Question: I have a button on a page that calls a modal having datepicker.
If this button is at top (I don't have to scroll page to click), modal opens and datepicker displays correctly.
But if this button is lower on the page( so that I have to scroll page to click), modal opens and datepicker displays incorrect.
(NOT SURE if scrolling has a relation)
Here's the <URL>
Here's the image displaying problem, the datepicker should display above as a tooltip, but it goes down :

Here's the code :
'''
<button type="button" class="btn btn-danger" data-toggle="modal" data-target="#callModal">Contact</button>
<div class="modal fade" id="callModal">
<div class="modal-dialog">
<div class="modal-content">
<div class="modal-header">
<button type="button" class="close" data-dismiss="modal"><span aria-hidden="true">&times;</span><span class="sr-only">Close</span></button>
<h4 class="modal-title">Modal title</h4>
</div>
<div class="modal-body">
<form role="form">
<div class="form-group">
<label for="name">Name</label>
<input type="text" class="form-control" id="name" placeholder="Enter name">
</div>
<div class="form-group">
<label for="contact">Contact</label>
<input type="text" class="form-control" id="contact" placeholder="Your mobile number">
</div>
<div class="row">
<div class='col-sm-6'>
<div class="form-group">
<label for="cal">Date &amp; Time</label>
<div class='input-group date' id='datetimepicker1'>
<input type='text' class="form-control" id="cal"/>
<span class="input-group-addon"><span class="glyphicon glyphicon-calendar"></span>
</span>
</div>
</div>
<script type="text/javascript">
$(function () {
$('#datetimepicker1').datetimepicker();
});
</script>
</div>
</div>
</form>
</div>
<div class="modal-footer">
<button type="button" class="btn btn-default" data-dismiss="modal">Close</button>
<button type="button" class="btn btn-danger">Contact </button>
</div>
</div><!-- /.modal-content -->
</div><!-- /.modal-dialog -->
</div><!-- /.modal -->
'''
The datetimepicker tooltip is shifted by the amount by which I scroll the page before clicking the button "Contact" to appear the modal containing the datetimepicker.
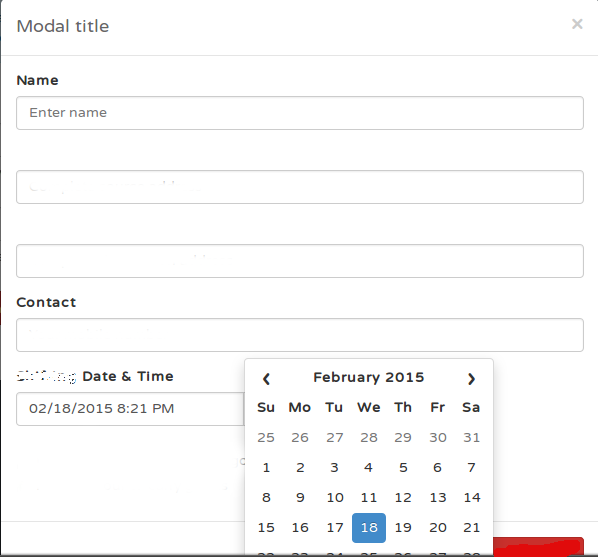
Answer: I just ran into this same issue. I was able to solve it by adding a container attribute to the div.
'''
$('#myDatePicker').datepicker({
container:'#myModalId'
});
'''
or if you are using the "lazy load" method as I was:
'''
<input id='myDatePicker' data-provide='datepicker' data-date-container='#myModalId'>
'''
Reference : <URL>
Hope it helps someone else!